Question: I'm having my thesis "Multiple Choice Examination Checker" and I'm having a big issue about what to do with my problem. I got a picture image (a bitmap specifically) here it is, so you can see:

This is the image with the detectedbox, I will describe this:
- - - - - -
Here is some of my code, which contains the sorting of boxes.
'''
List<PointF> center = new List<PointF>();
List<PointF> centernew = new List<PointF>();
foreach (MCvBox2D box in lstRectangles)
{
// this code transfers every center-coordinates of detected boxes
// to a new list which is center
center.Add(new PointF(box.center.X, box.center.Y));
}
// and this one sorts the coordinates in ascending order.
centernew = center.OrderBy(p => p.Y).ThenBy(p => p.X).ToList();
'''
- I'm done with the sorting part, now my problem is, since there many detected boxes in every box from the image, I would like to the of , so I could eliminate the other detectedboxes and get only one detectedbox for each number.- I know it's hard to understand so I'll explain more.Let's say my contains first five center-coordinates which are:
let's say this are the center-coordinates of each of the detectedboxes from first box of the image.
'''
center[0] = [ 45.39, 47.6]
center[1] = [ 65.39, 47.6]
center[2] = [ 45.40, 47.10]
center[3] = [ 65.45, 47.25]
center[4] = [ 46.01, 47.50]
and the 2nd are:
center[5] = [ 200.39, 47.2]
center[6] = [ 45.39, 47.2]
center[7] = [ 45.39, 47.3]
center[8] = [ 45.39, 47.55]
'''
-
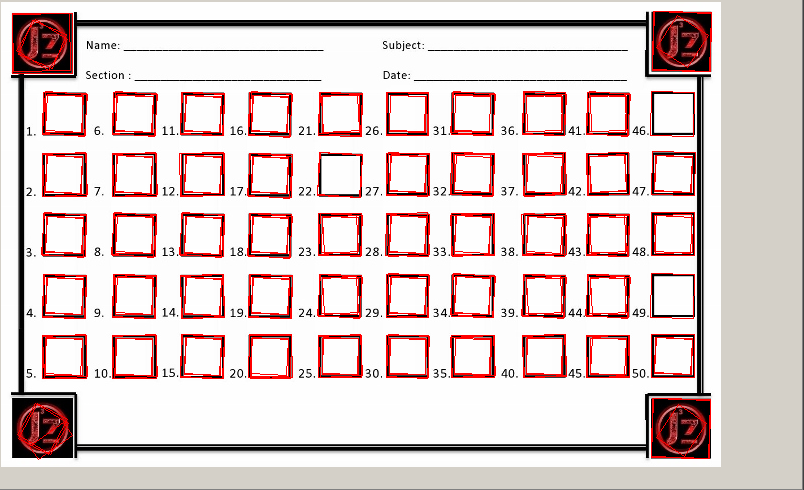
Answer: '''
var rand = new Random();
var threshold = 1;
var points = new List<PointF>();
for (int i = 0; i < 20; i++)
{
points.Add(new PointF((float) rand.NextDouble()*10, (float) rand.NextDouble()*10));
}
Console.WriteLine(points.Count);
for (int i = 0; i < points.Count(); i++)
{
for (int j = i + 1; j < points.Count(); )
{
var pointHere = points[i];
var pointThere = points[j];
var vectorX = pointThere.X - pointHere.X;
var vectorY = pointThere.Y - pointHere.Y;
var length = Math.Sqrt(Math.Pow(vectorX, 2) + Math.Pow(vectorY, 2));
if (length <= threshold)
{
points.RemoveAt(j);
}
else
{
j += 1;
}
}
}
Console.WriteLine(points.Count);
'''